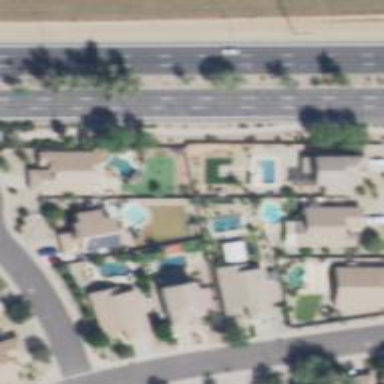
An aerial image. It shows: Outdoor inground swimming pool in leisure land.